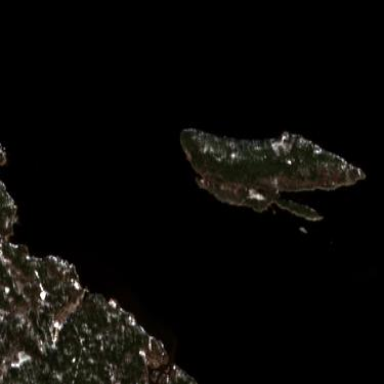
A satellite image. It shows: Image showing island.